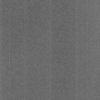
Label: dusty